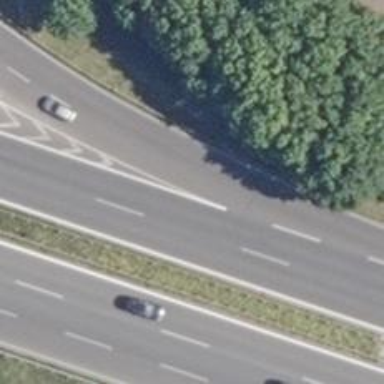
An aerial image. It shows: Asphalt trunk link road.